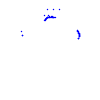
Particle: proton